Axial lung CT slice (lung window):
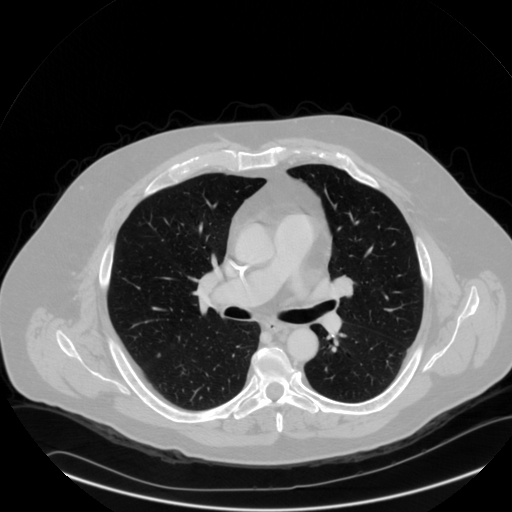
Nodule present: yes
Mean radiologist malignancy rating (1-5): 2.75